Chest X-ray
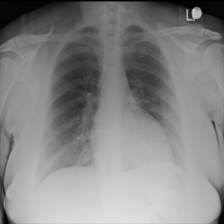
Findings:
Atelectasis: negative
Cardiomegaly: negative
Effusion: negative
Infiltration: negative
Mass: negative
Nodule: negative
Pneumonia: negative
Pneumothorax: negative
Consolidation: negative
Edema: negative
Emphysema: negative
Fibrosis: negative
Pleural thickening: negative
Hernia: negative